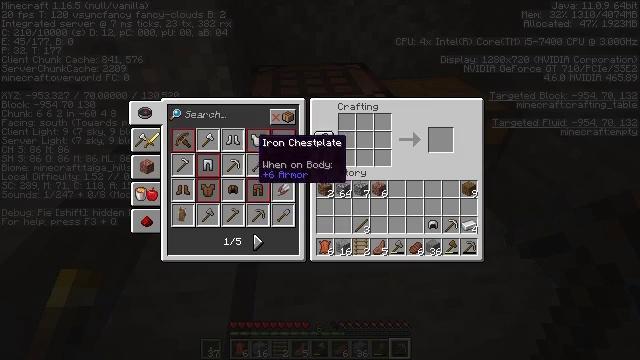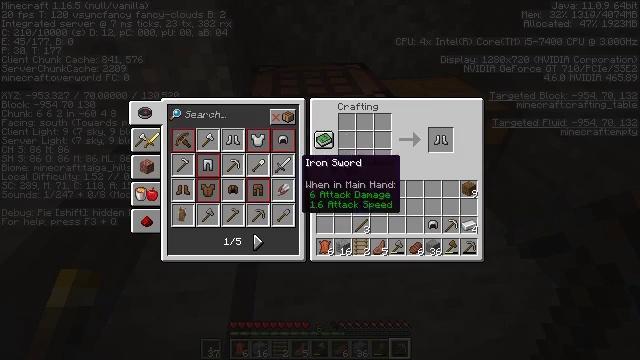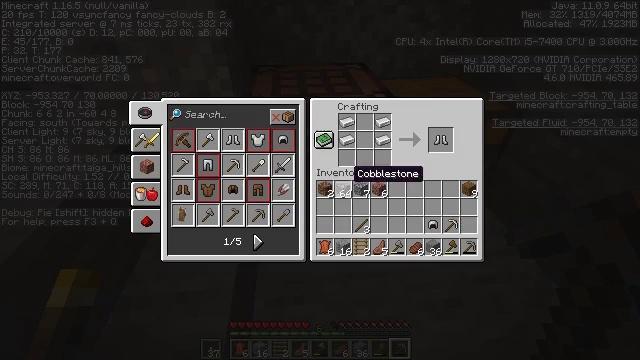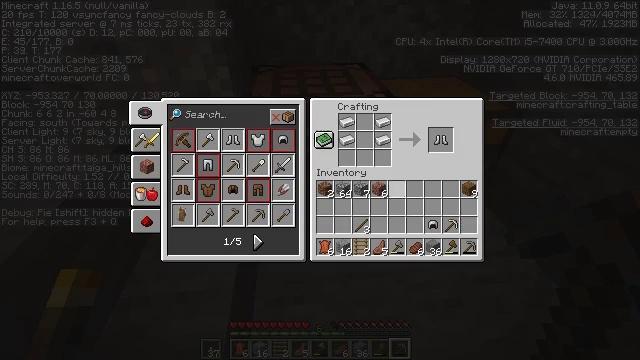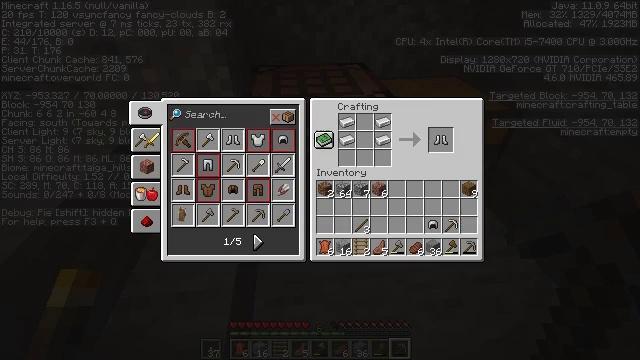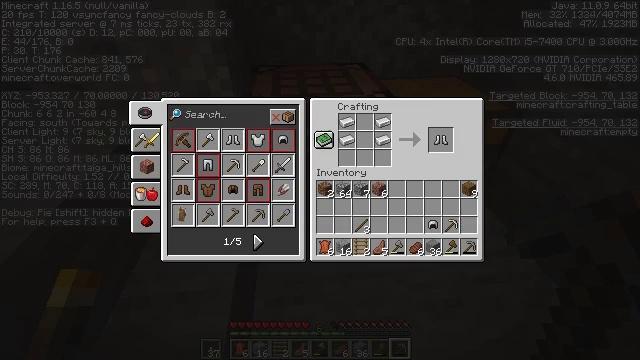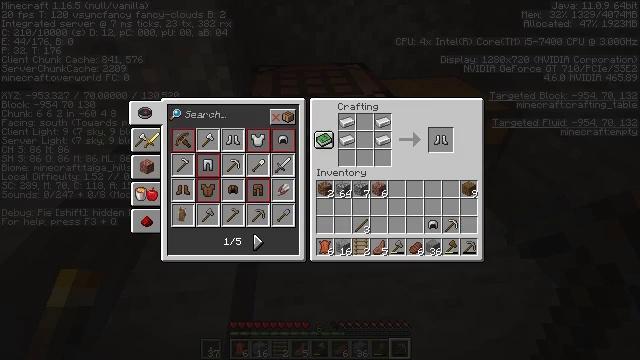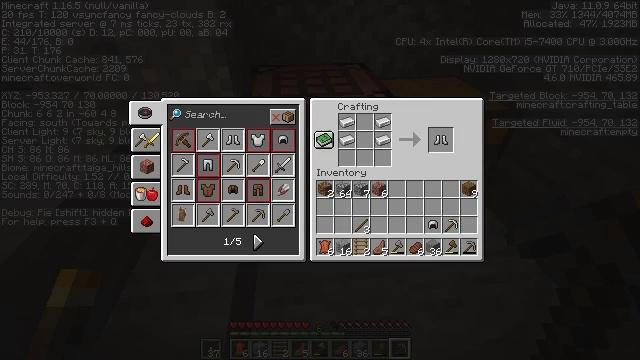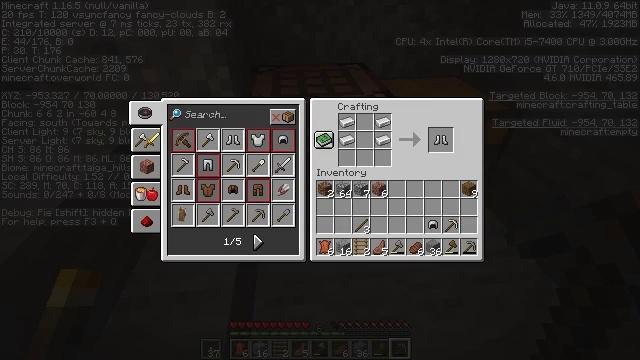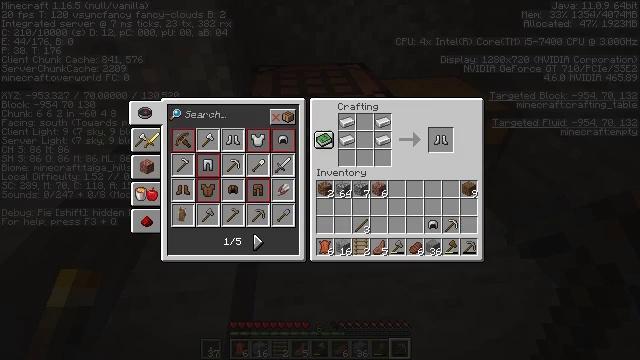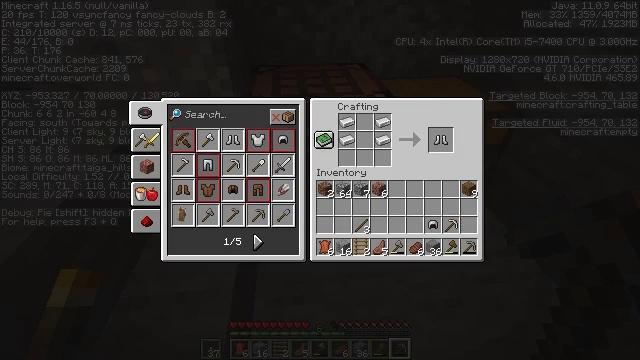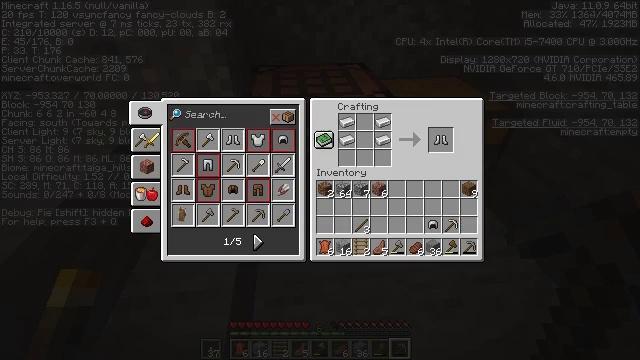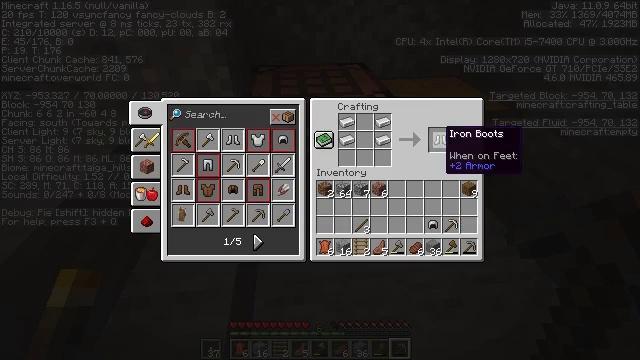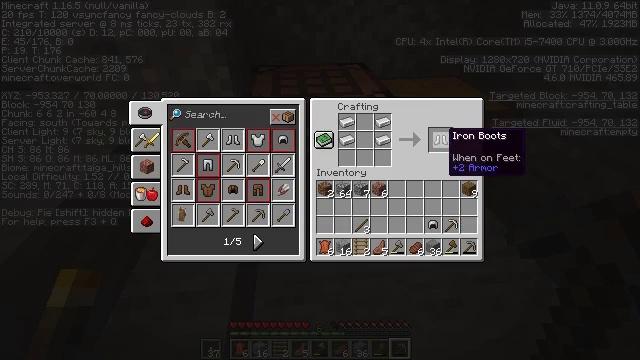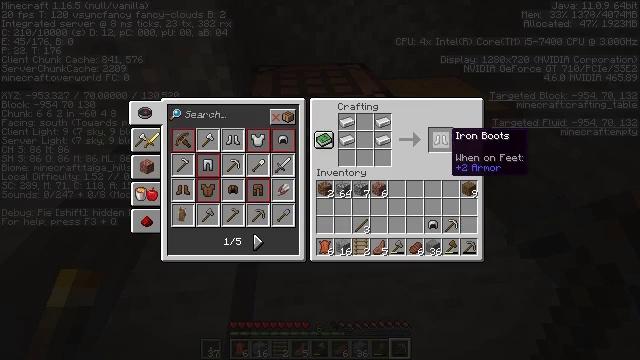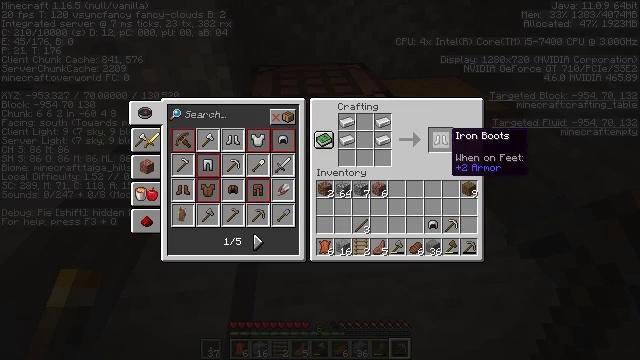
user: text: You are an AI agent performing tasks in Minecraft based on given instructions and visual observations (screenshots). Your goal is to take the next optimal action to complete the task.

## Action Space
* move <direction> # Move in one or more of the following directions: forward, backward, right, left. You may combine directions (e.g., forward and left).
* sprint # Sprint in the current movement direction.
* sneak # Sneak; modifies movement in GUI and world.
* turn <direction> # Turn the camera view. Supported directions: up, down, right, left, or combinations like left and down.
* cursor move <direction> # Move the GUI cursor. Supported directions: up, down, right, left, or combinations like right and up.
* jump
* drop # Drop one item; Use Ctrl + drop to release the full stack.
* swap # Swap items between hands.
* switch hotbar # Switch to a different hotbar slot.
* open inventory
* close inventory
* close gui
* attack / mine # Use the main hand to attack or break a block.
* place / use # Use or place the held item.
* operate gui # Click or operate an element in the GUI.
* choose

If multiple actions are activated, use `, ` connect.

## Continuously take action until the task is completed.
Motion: motion action
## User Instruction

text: Produce iron boots with iron ingots in the crafting table.
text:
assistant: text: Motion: turn right and down
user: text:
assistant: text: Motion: turn right and down
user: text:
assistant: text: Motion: turn right
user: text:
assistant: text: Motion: turn right
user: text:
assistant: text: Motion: turn up
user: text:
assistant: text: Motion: turn up
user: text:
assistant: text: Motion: sneak
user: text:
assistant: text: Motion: sneak
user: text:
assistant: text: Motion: sneak
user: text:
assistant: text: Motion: sneak
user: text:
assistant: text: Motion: sneak
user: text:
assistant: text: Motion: sneak, turn right
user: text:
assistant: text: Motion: sneak
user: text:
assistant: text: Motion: sneak
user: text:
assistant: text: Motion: sneak
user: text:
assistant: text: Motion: sneak
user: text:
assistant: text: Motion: sneak
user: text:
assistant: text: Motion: sneak
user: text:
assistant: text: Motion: sneak
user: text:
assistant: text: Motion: sneak, attack / mine
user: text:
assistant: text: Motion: sneak, attack / mine
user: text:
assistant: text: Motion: sneak
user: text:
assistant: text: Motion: sneak
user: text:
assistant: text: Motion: sneak
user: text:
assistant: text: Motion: sneak